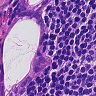
Metastatic tissue present: yes